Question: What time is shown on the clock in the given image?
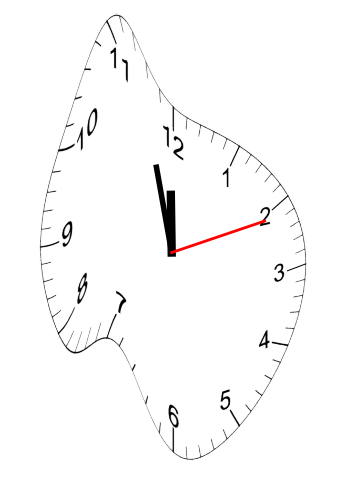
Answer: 11:57:11